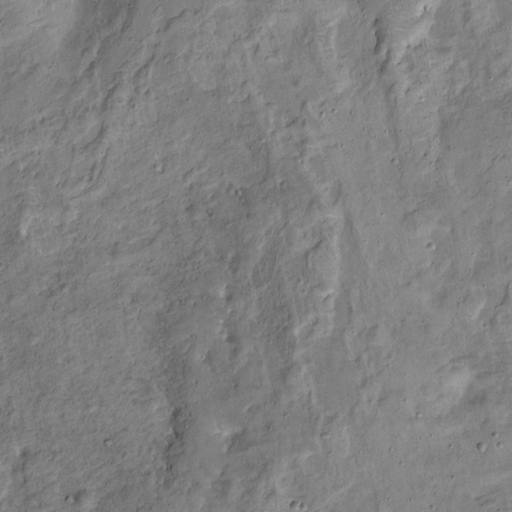
Classes present: Background, Cone